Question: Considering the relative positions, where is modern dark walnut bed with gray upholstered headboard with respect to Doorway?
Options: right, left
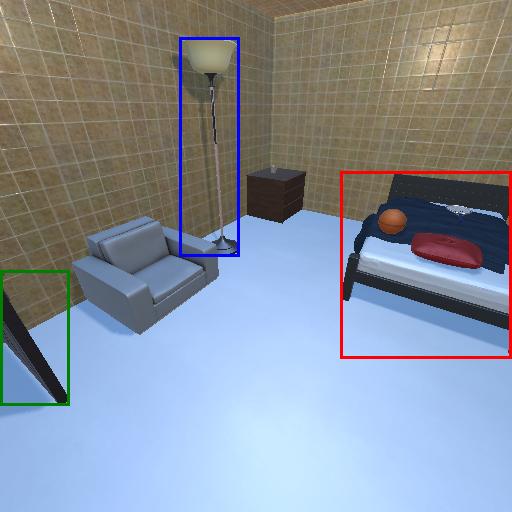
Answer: right